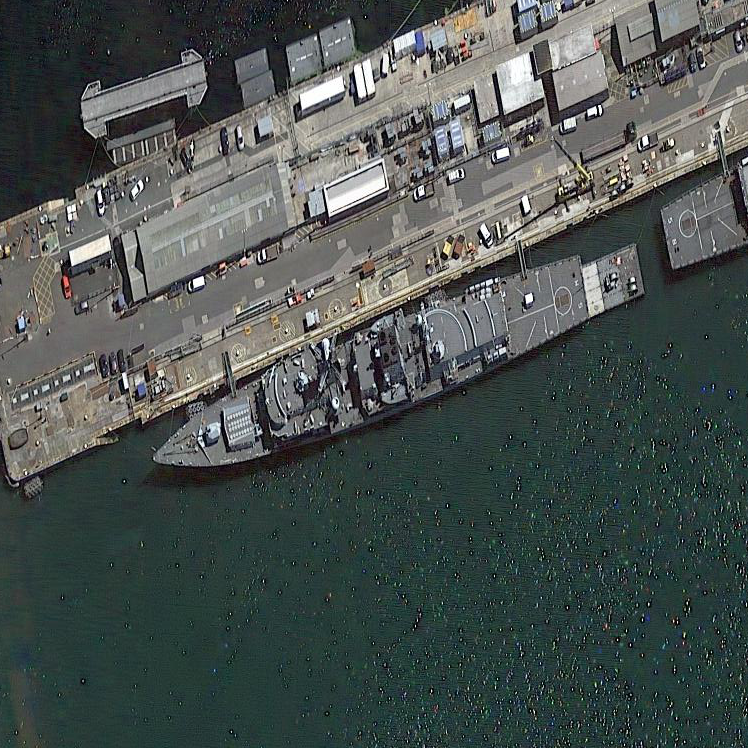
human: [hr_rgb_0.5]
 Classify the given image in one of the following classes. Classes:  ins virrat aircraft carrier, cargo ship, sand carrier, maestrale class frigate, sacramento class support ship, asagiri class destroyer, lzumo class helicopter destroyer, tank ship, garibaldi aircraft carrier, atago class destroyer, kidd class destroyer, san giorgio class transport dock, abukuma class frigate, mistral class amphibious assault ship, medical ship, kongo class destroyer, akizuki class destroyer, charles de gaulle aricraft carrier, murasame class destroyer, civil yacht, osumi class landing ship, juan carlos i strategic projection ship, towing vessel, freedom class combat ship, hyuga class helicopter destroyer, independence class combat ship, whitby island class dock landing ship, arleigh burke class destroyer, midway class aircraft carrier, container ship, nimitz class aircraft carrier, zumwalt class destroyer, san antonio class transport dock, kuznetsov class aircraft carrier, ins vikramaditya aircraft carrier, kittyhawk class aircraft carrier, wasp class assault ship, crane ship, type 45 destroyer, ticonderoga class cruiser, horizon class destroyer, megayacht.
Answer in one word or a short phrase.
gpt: Type 45 destroyer